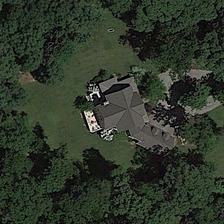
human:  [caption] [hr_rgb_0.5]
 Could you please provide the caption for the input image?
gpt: a building is surrounded by green trees and meadows .

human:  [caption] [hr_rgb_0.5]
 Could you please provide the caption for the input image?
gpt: a building is surrounded by green trees and meadows .

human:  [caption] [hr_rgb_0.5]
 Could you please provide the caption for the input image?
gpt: a building is surrounded by green trees and meadows .

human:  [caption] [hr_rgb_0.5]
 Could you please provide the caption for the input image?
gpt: a building is surrounded by green trees and meadows .

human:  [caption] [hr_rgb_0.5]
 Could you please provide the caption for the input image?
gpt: a building is surrounded by green trees and meadows .